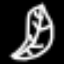
Label: leaf